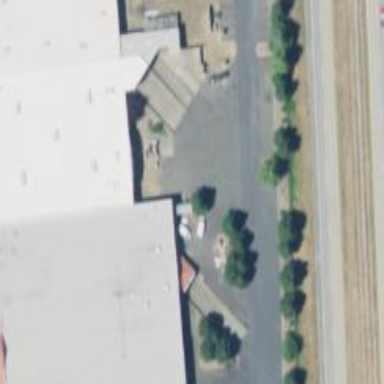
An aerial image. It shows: Retail building.